Question: I've been creating stored procedures using Oracle SQL developer.
For some reason, one of the icons does not contain a green circle. What gives? What does this non-green icon mean?

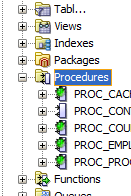
Answer: I believe the green circle you're referring to is actually a green bug icon. That indicates that the procedure has been compiled for debug.
If you are editing a stored procedure in SQL Developer, there should be a gear icon at the top of the edit screen that you use to compile the procedure. If you click the arrow to expand that, you should get options to compile the procedure or to compile for debug. If you select "Compile for Debug", you'll get the green bug icon. If you select "Compile", the bug icon will go away.